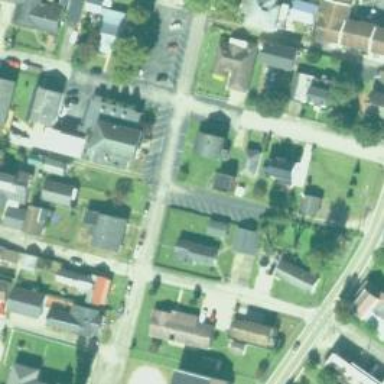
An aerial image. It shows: Alley classified as service road.